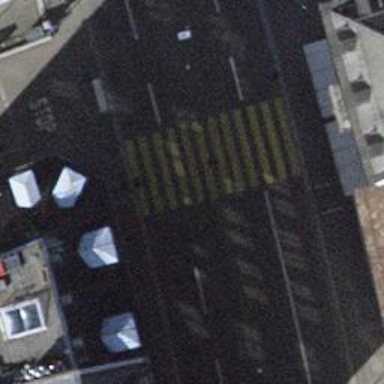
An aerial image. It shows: Uncontrolled zebra crossing on the road.